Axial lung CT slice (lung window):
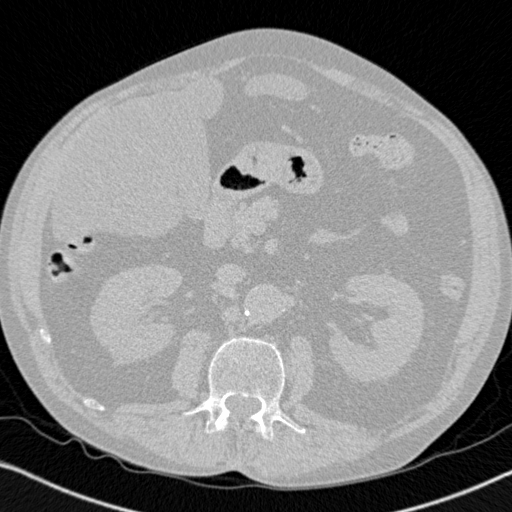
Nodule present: no